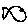
Label: fish